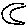
Label: moon